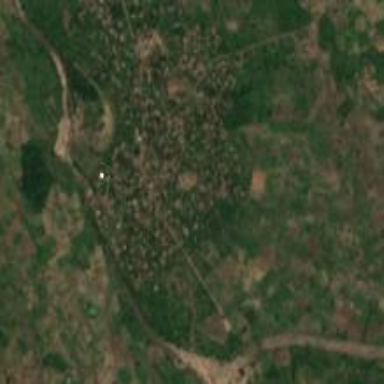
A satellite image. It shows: Village area.